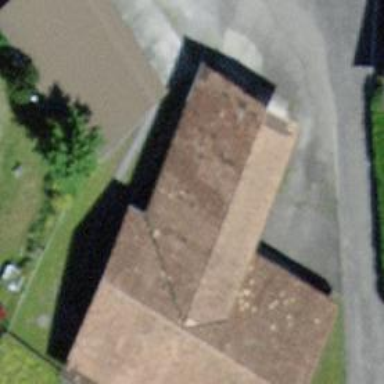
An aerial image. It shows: Barn.